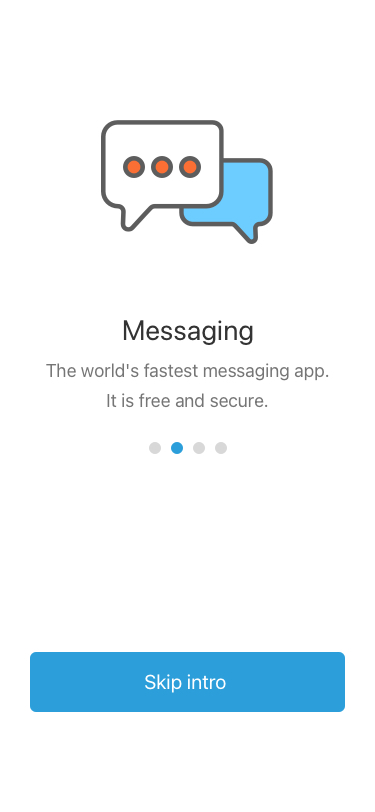
Text in this UI design:
Skip intro
Messaging
The world's fastest messaging app.
It is free and secure.